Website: bh-photo
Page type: store-pickup
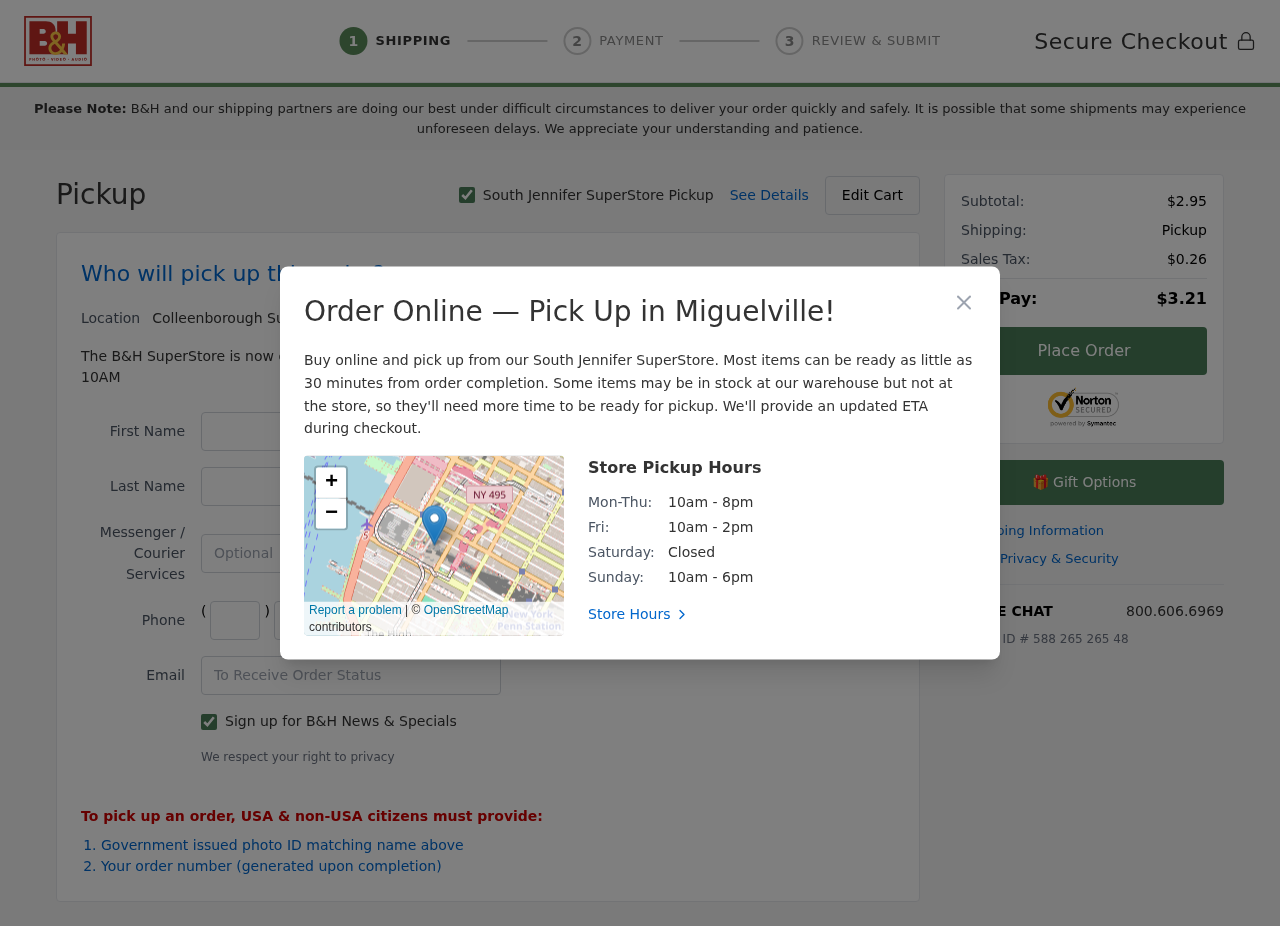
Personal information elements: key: PII_CITY
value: South Jennifer
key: PII_CITY2
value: Colleenborough
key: PII_CITY3
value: Miguelville
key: PII_EMAIL
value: kristina.cordova@hotmail.com
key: PII_FIRSTNAME
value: Kristina
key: PII_LASTNAME
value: Cordova
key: PII_PHONE_AREA
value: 661
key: PII_PHONE_PREFIX
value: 252
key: PII_PHONE_SUFFIX
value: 5447
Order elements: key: ORDER_SUBTOTAL
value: $2.95
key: ORDER_TAX
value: $0.26
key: ORDER_TOTAL
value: $3.21
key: ORDER_ID
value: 588 265 265 48